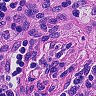
Metastatic tissue present: no